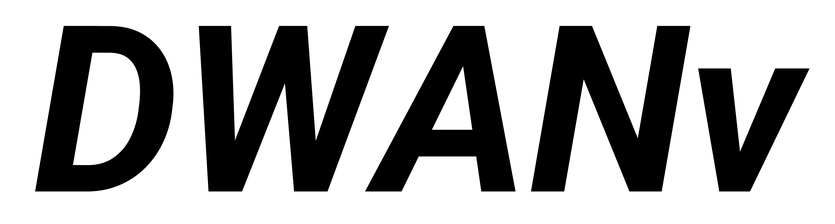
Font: Roboto-Italic_Bold_Italic